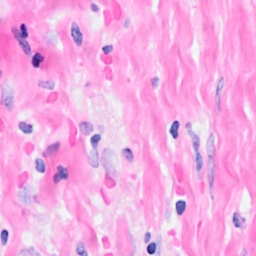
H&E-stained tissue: Breast